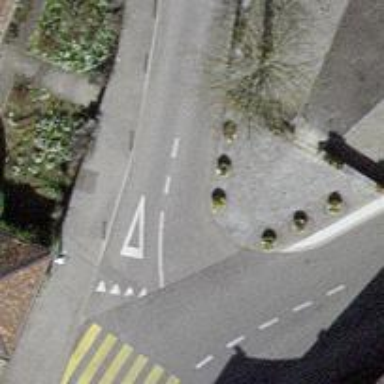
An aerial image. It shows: Living street.